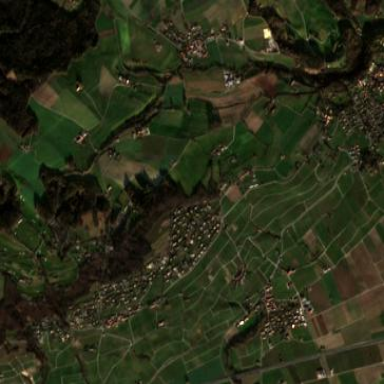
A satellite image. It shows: Vineyard with grape crops.